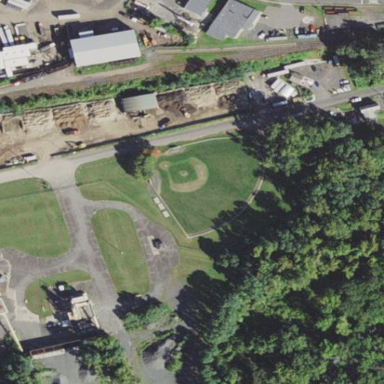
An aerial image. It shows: Grass pitch designated for baseball.